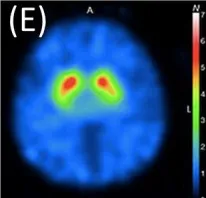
Case 1 images. (E) 2beta-carbometoxy-3beta-(4-iodophenyl)-N-(3-fluoropropyl) nortropane (FP-CIT) SPECT. The specific binding ratios were 6.53 and 6.04 in the right and left striatum, respectively. The asymmetry index was 7.9.
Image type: radiology (spect)